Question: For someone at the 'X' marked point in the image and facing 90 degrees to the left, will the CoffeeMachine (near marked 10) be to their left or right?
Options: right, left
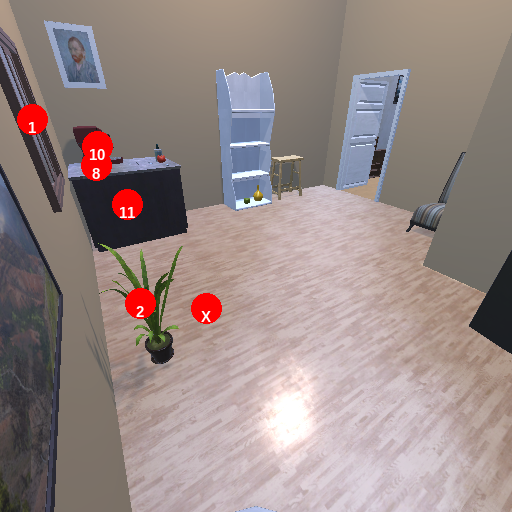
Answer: right